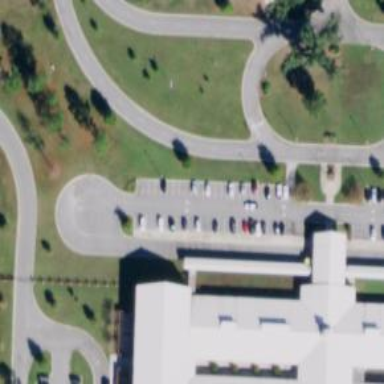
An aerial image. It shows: Parking space.